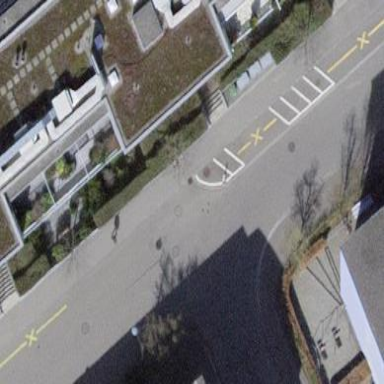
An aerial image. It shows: Motorcycle parking area.